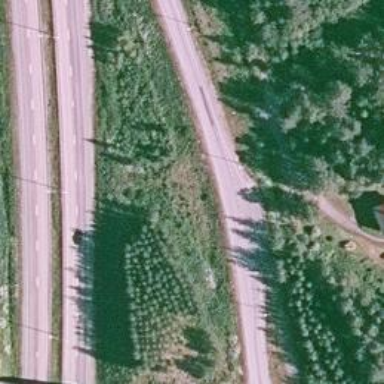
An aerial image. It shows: Trunk link highway.